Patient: sex M, age 60
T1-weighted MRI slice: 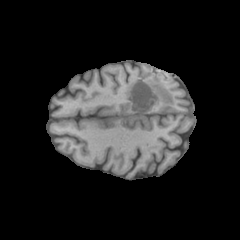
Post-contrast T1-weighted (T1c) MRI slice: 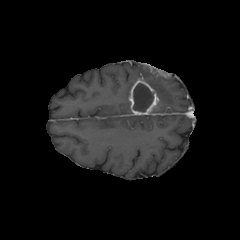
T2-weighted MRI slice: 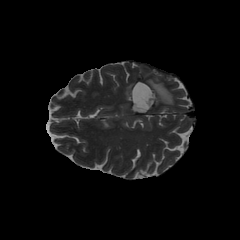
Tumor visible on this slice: yes
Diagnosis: Glioblastoma, IDH-wildtype
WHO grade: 4